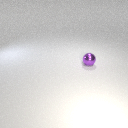
small purple metal sphere